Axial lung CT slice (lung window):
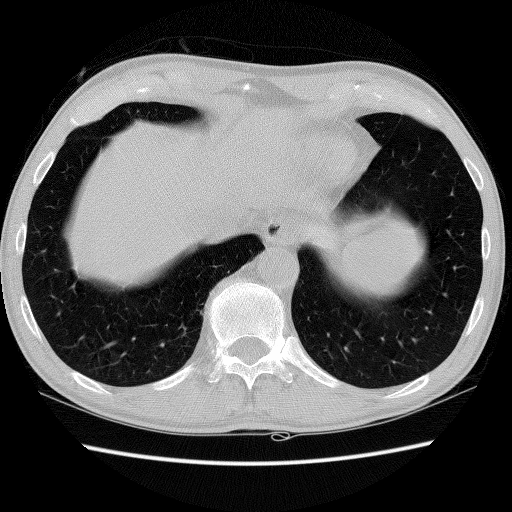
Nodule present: no